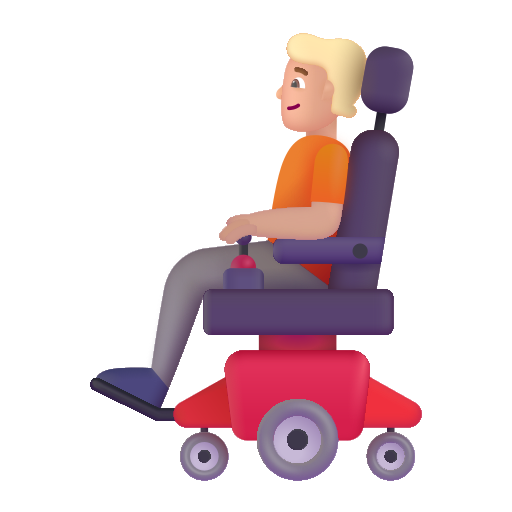
person in motorized wheelchair color  light